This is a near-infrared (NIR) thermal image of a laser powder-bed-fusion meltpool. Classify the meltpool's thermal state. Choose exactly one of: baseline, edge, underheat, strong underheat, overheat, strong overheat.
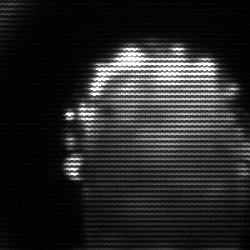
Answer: baseline